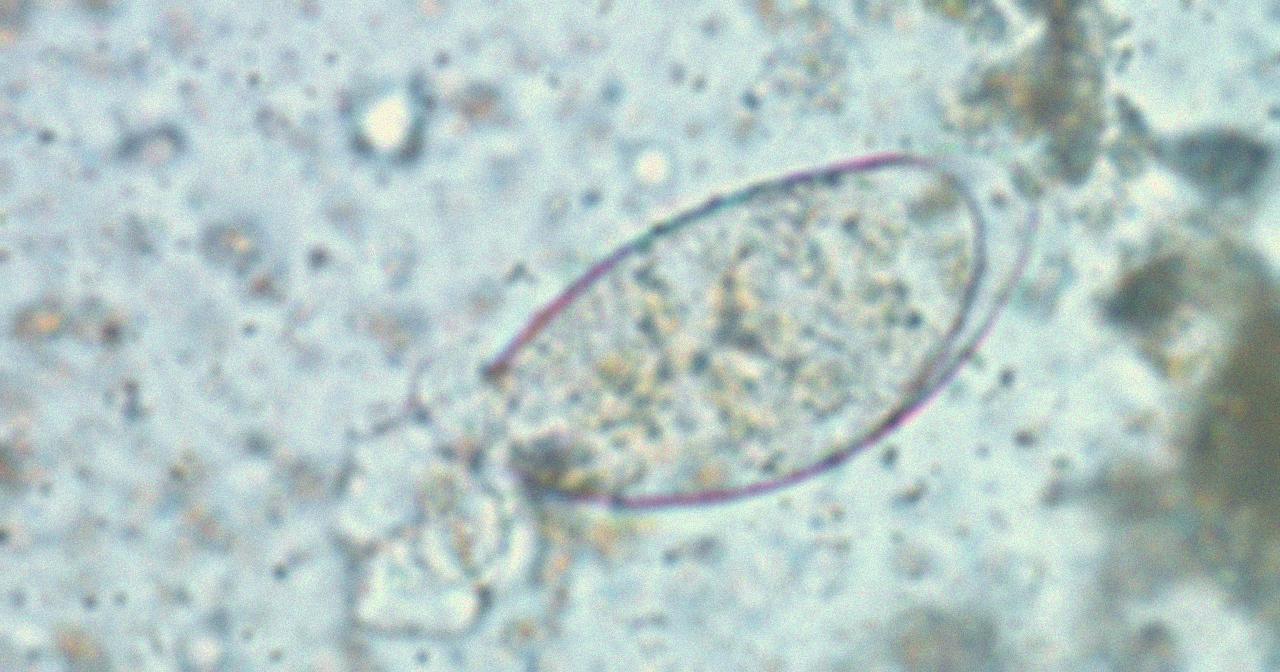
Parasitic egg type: Fasciolopsis buski